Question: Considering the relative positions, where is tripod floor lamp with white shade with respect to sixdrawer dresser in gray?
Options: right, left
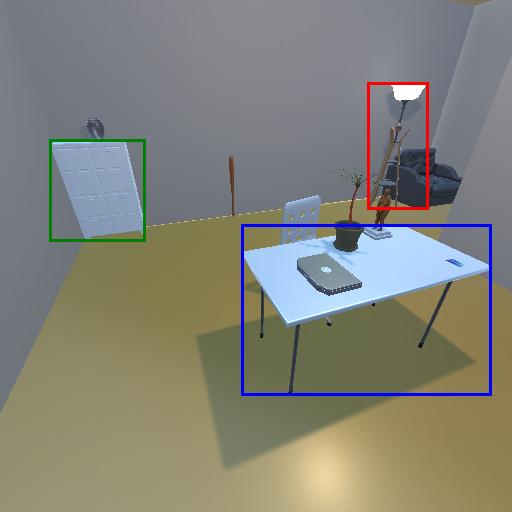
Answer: right